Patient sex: M
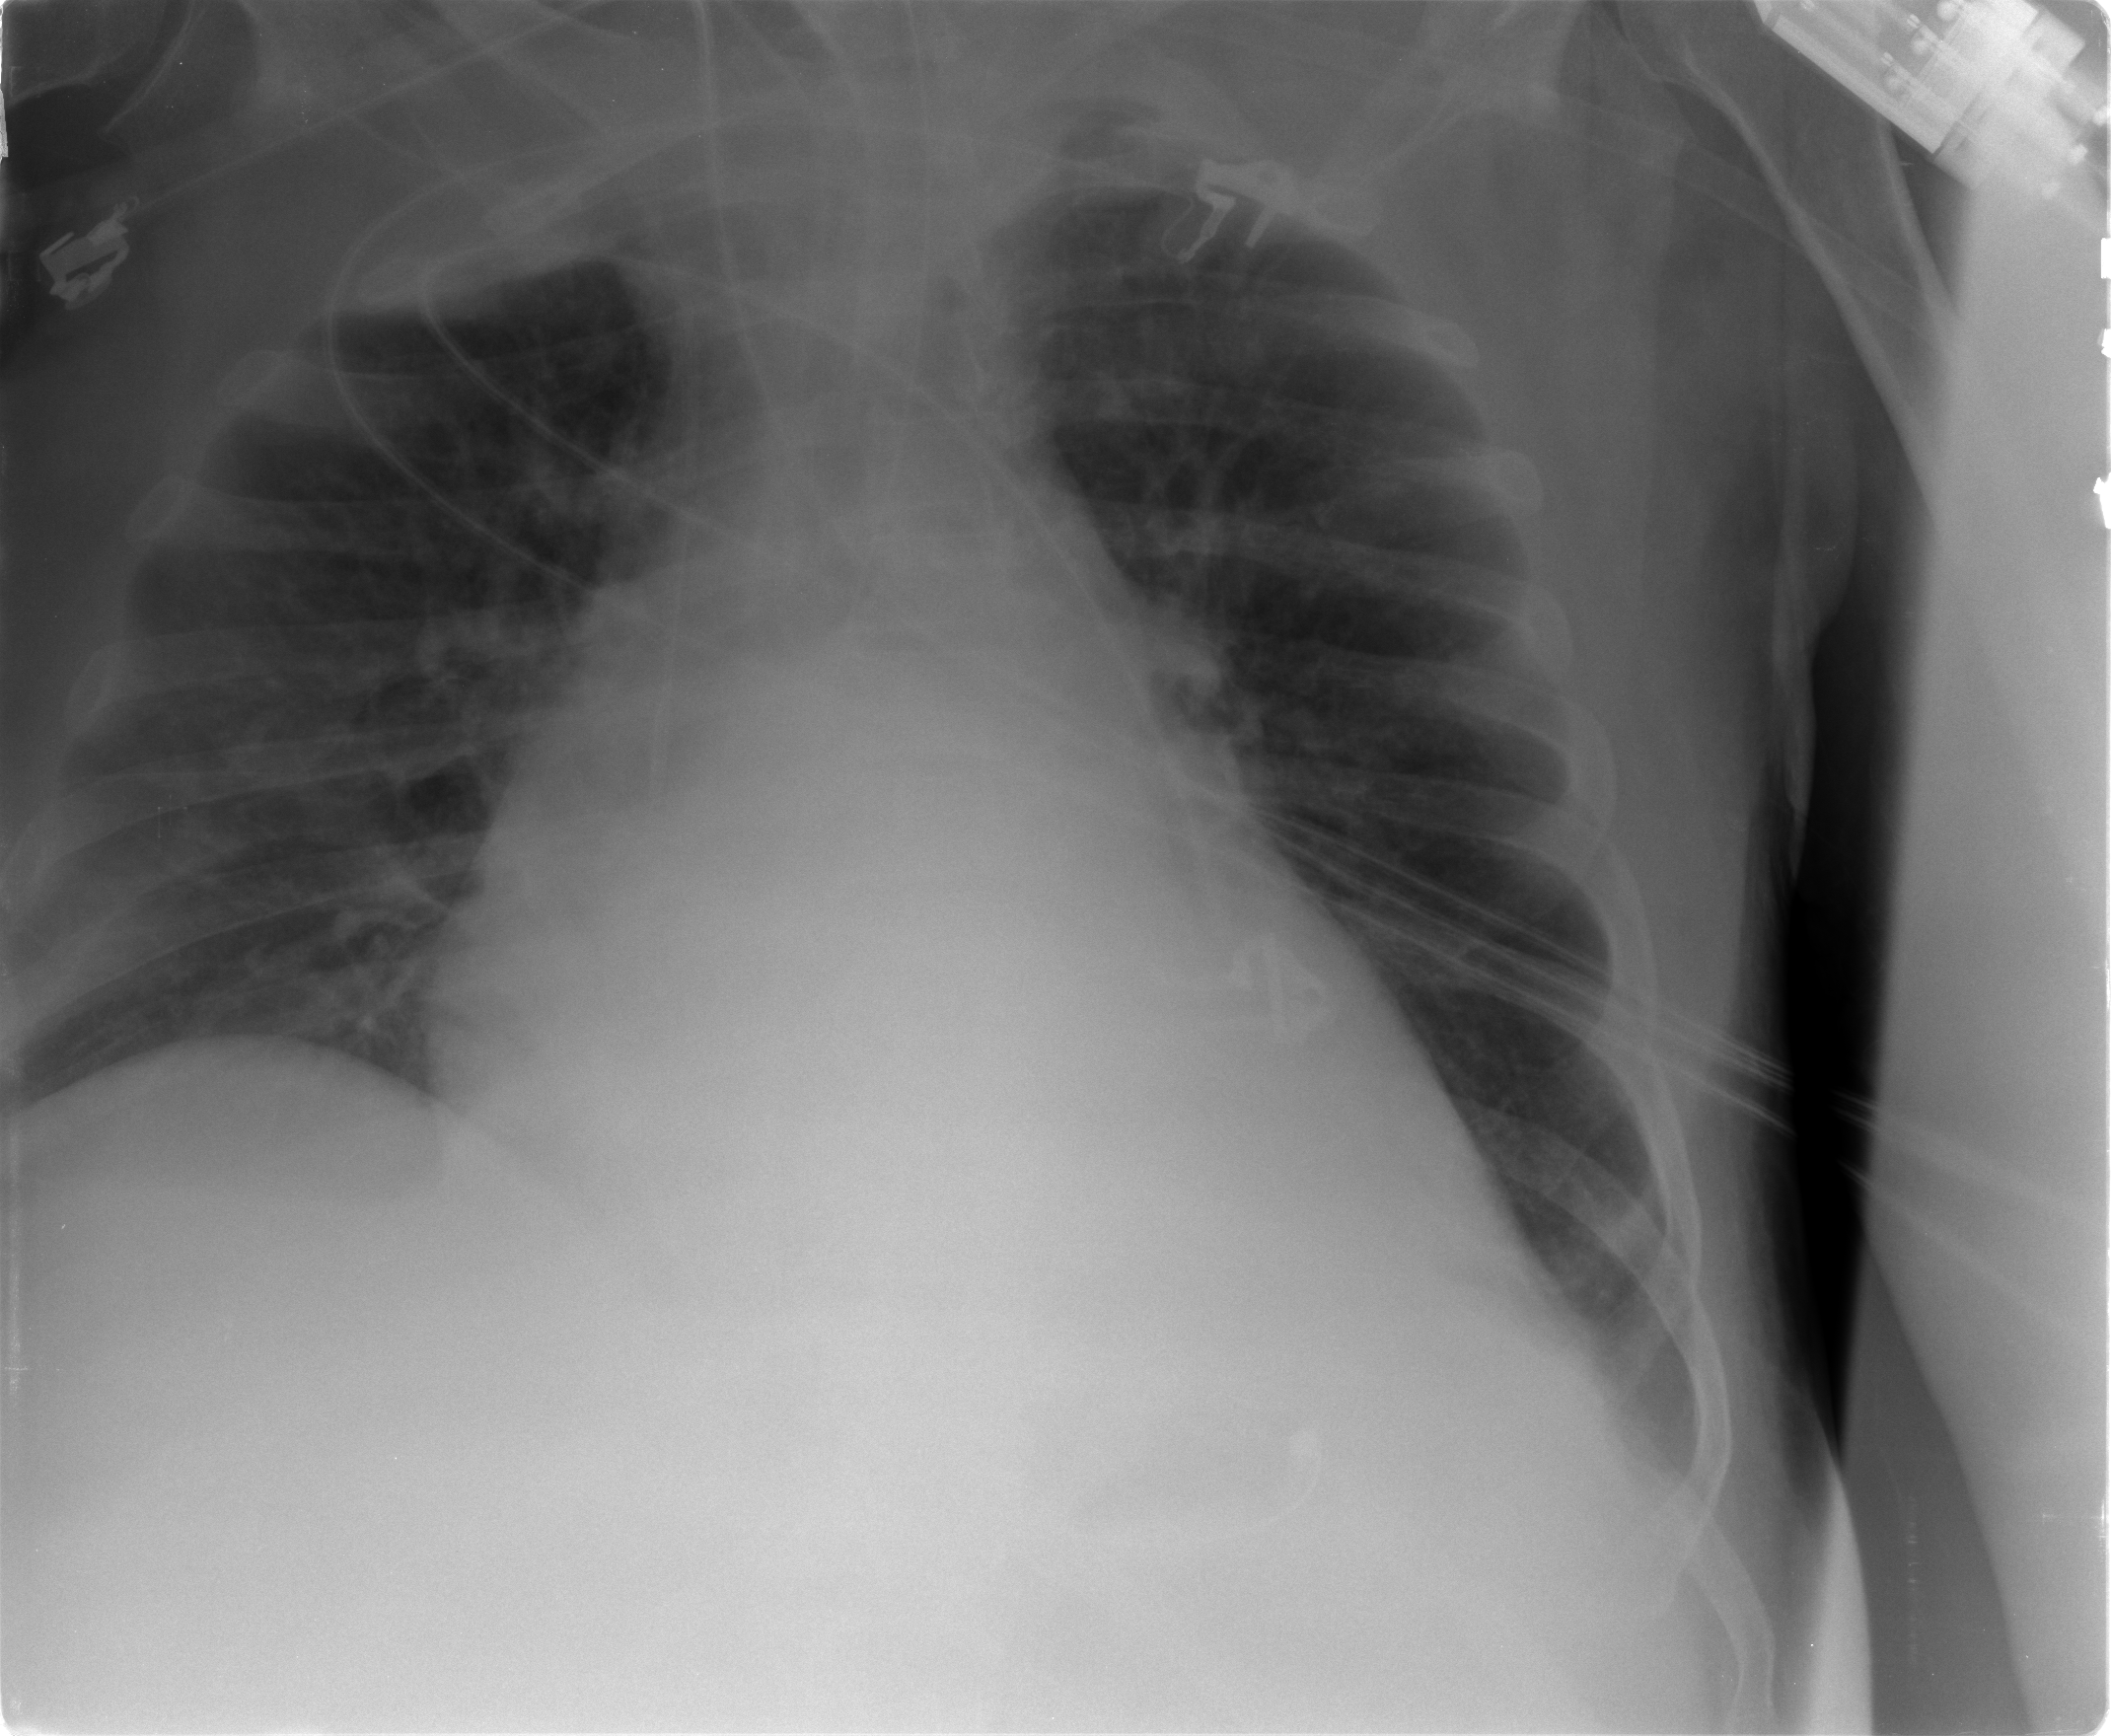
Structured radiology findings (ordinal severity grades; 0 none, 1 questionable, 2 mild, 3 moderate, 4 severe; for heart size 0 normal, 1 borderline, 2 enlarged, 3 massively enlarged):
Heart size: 2
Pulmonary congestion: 0
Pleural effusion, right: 2
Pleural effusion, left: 0
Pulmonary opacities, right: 0
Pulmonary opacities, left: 0
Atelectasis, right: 2
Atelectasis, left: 0